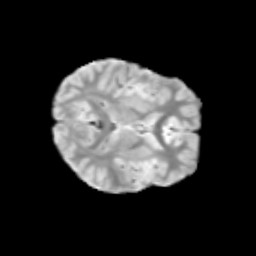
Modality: T2w
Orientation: axial
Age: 11
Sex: male
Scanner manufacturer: siemens
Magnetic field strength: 3 T
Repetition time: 3.8 s
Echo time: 0.07 s